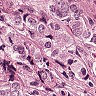
Metastatic tissue present: yes